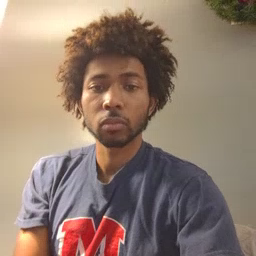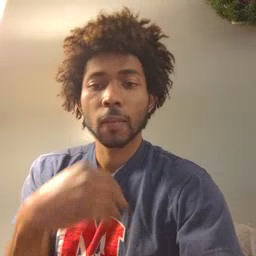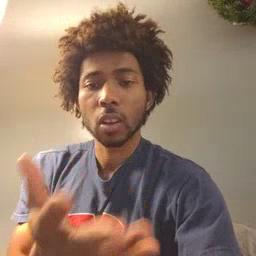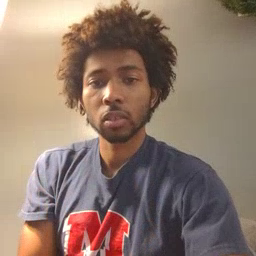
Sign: give